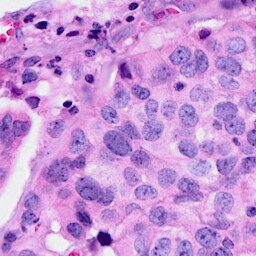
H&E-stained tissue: Breast